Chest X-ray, PA view. Patient: 33 years old, sex M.
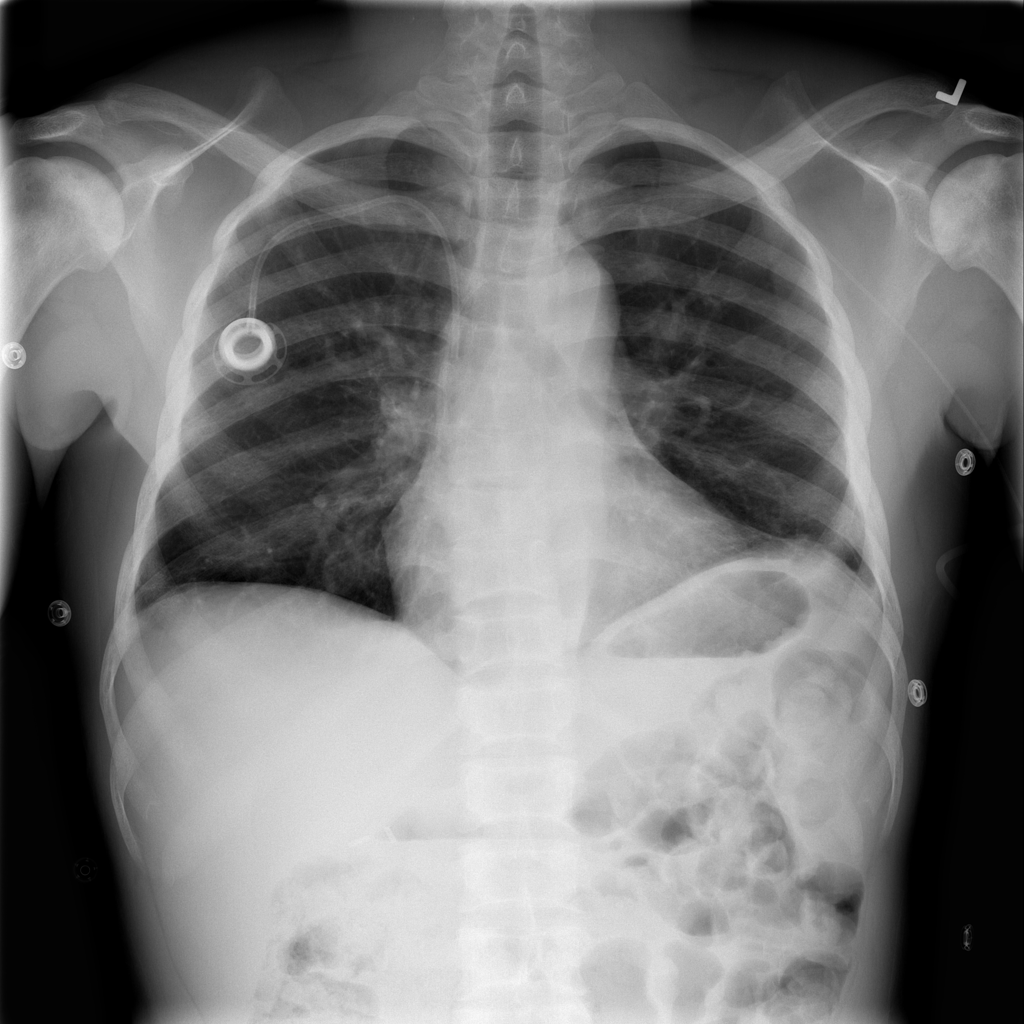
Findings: No Finding